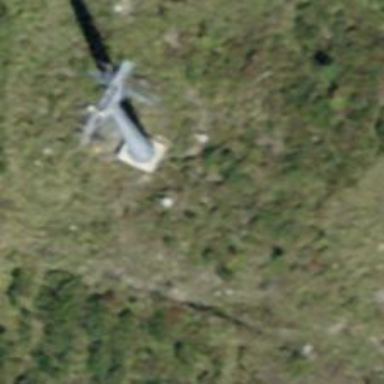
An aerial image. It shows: Pylon used for aerialway.